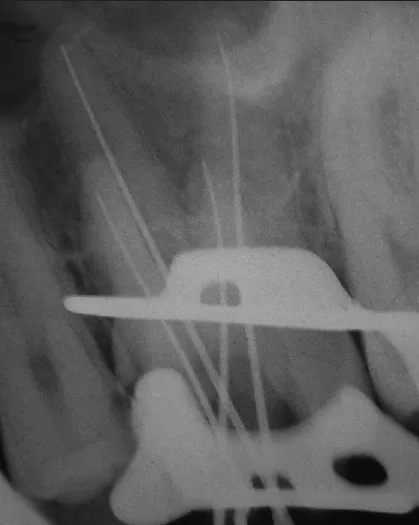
Working length radiograph of 26.
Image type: radiology (x_ray)